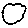
Label: cloud